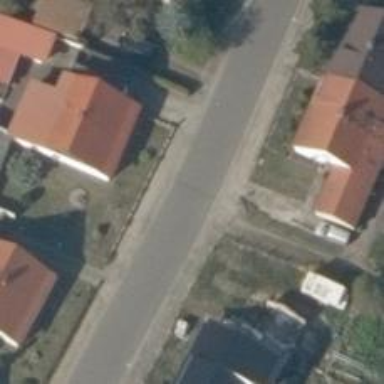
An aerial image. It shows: Asphalt road in residential area.